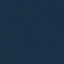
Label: SeaLake